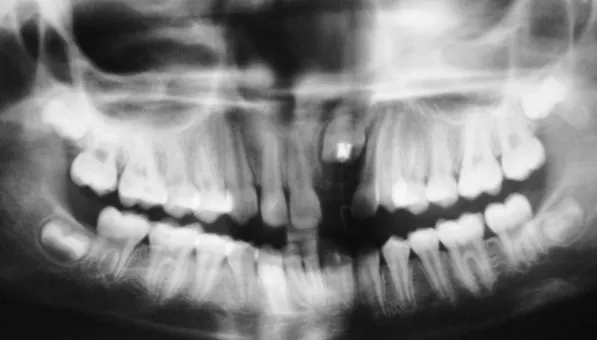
One week postoperative panoramic radiograph revealing proper placement of bracket and absence of any radiopaque masses.
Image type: radiology (x_ray)